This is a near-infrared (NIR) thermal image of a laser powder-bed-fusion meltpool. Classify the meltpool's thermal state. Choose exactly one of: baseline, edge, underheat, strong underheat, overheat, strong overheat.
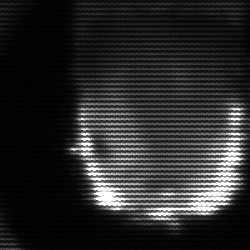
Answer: baseline